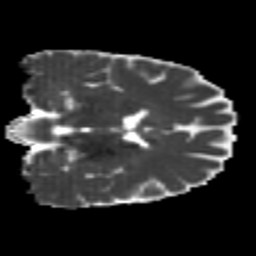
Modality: MD
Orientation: coronal
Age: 26
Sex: male
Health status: healthy
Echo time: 0.074 s